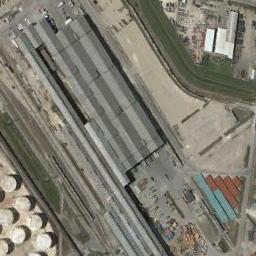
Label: industrial_area